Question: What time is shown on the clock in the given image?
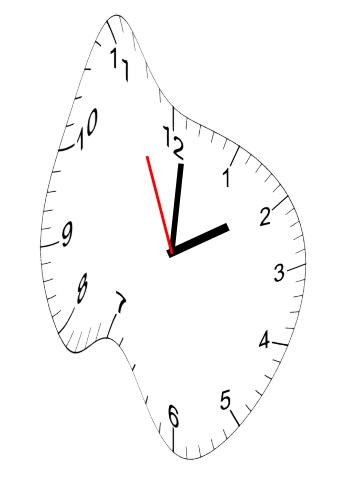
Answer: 02:00:56